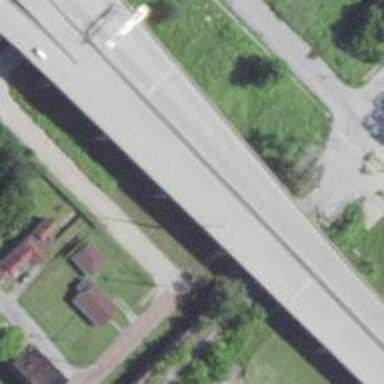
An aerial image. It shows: Bridge on motorway link.